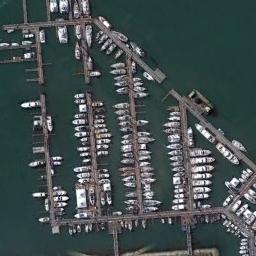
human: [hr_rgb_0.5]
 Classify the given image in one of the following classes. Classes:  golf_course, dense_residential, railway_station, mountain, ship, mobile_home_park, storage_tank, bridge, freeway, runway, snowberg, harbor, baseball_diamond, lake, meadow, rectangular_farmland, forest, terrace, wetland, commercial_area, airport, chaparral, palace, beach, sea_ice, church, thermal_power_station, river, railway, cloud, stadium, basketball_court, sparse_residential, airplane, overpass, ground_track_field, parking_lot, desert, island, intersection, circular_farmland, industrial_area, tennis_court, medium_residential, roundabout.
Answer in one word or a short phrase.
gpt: harbor